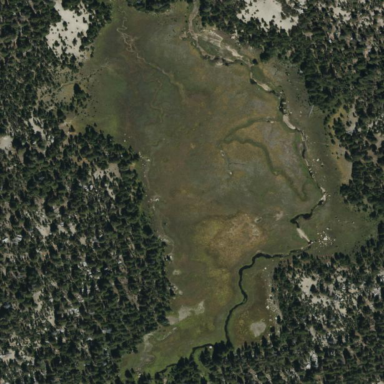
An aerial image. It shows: Wet meadow within wetland area used as meadow.